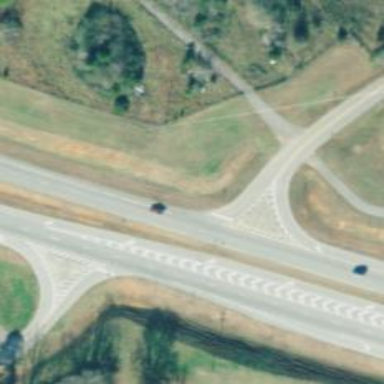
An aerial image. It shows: Trunk link highway.